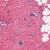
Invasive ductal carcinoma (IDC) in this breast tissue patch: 0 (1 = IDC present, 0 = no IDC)